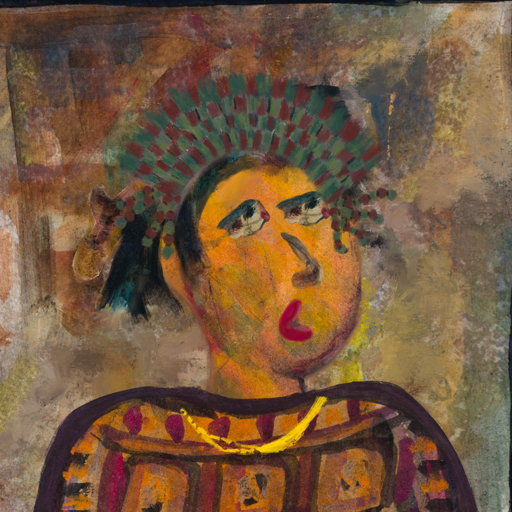
Background: Mosgoul, Head And Neck Side: Gypsy_Mother, Face Side: Pipe, Bust: Doll, Hair Side: Pipe, Head Accessory: After_Raid_Crown, Second Necklace: Blank, Necklace: Irani_1, Baby: Blank